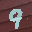
Label: 9